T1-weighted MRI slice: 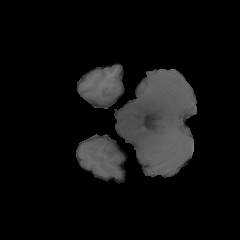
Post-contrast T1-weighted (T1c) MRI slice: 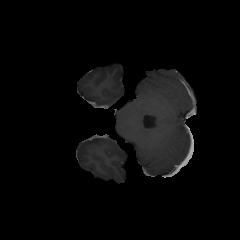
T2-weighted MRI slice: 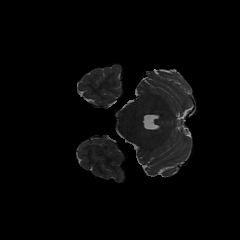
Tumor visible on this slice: no